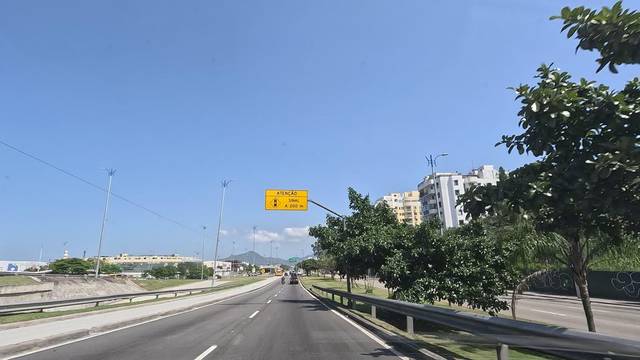
Region: Brazil
Coordinates: -23.007, -43.44